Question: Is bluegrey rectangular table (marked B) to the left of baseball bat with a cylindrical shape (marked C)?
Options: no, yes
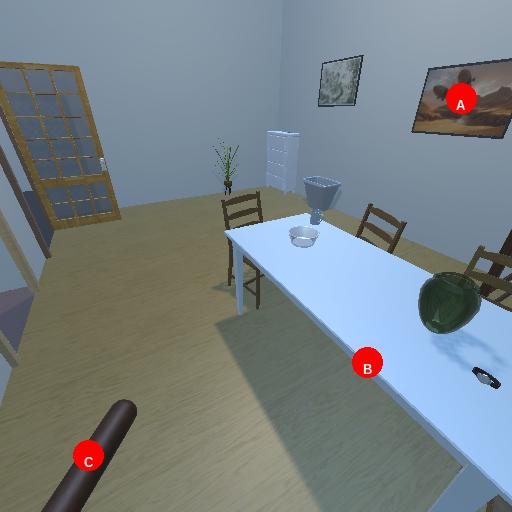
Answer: no